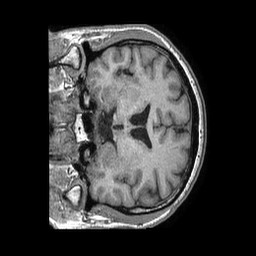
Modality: T1w
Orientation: coronal
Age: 59
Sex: male
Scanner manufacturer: philips
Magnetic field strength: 1.5 T
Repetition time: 0.007584 s
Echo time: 0.003445 s